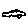
Label: car